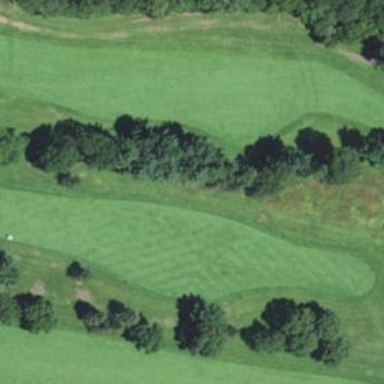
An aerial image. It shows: Grassy area designated as golf fairway.